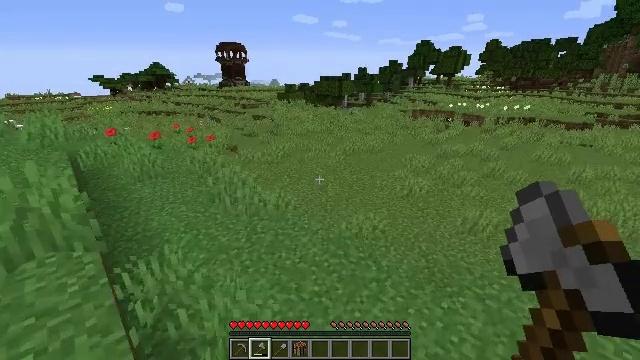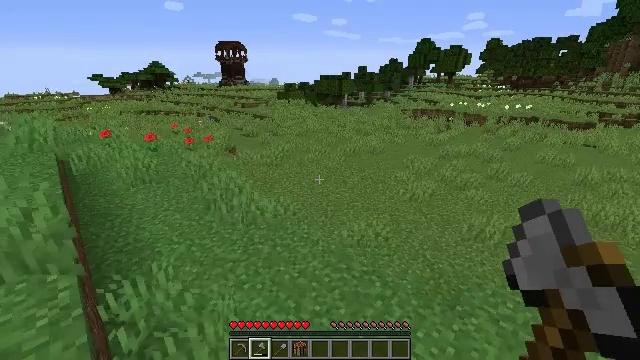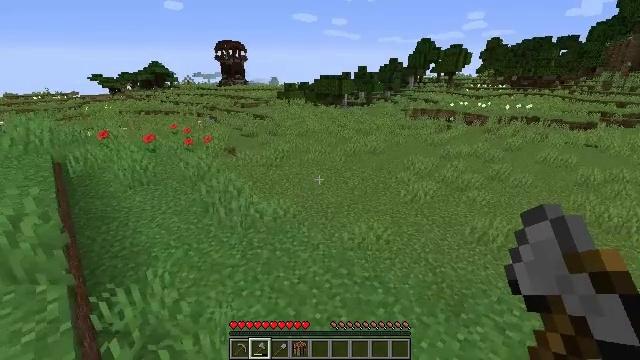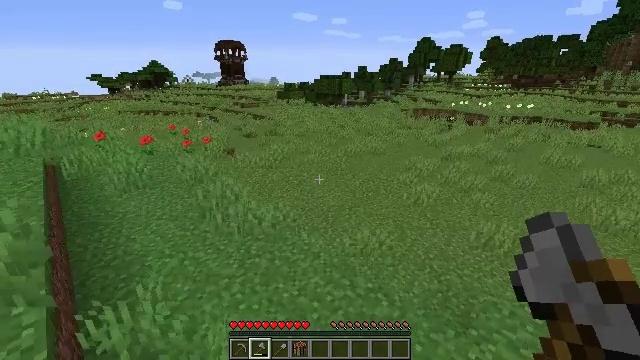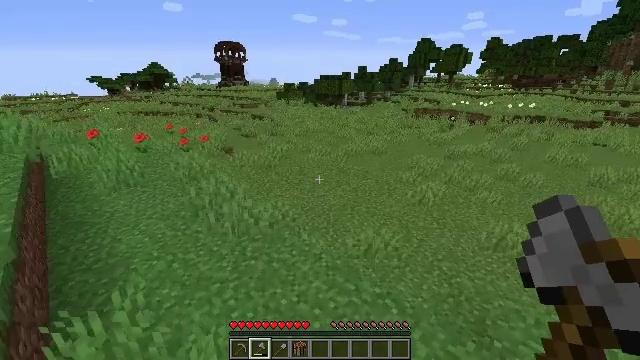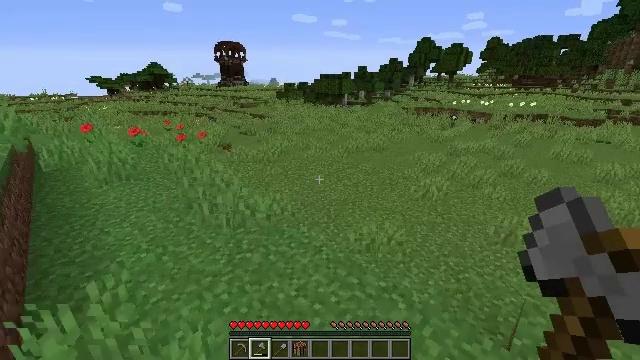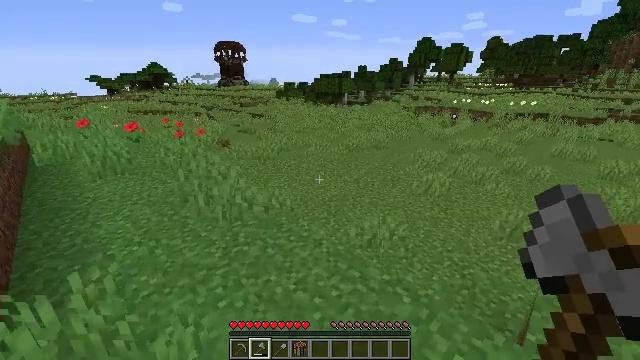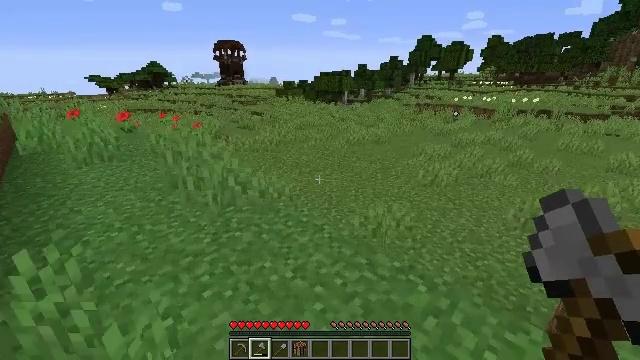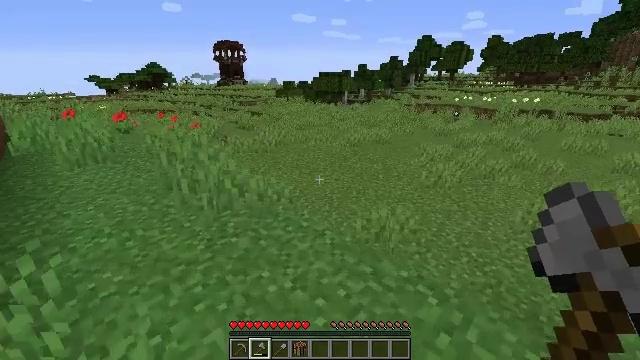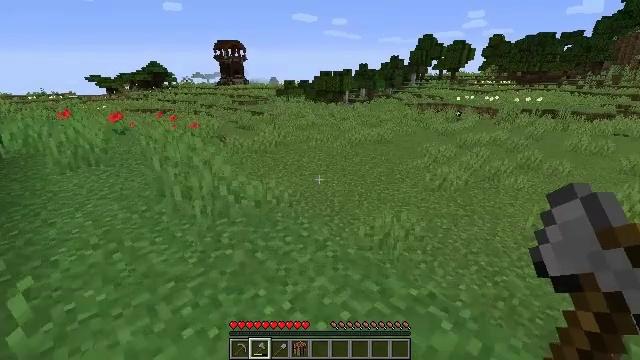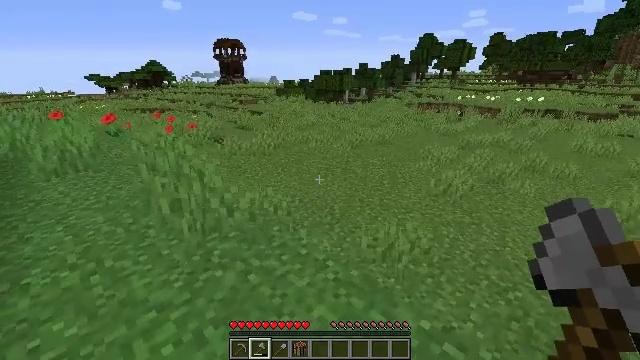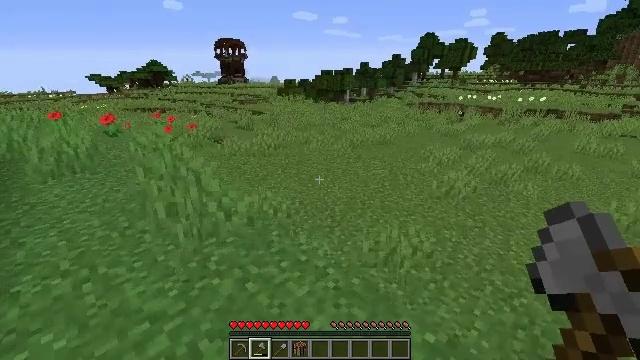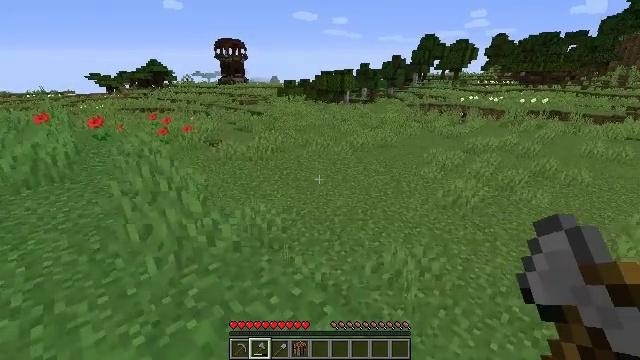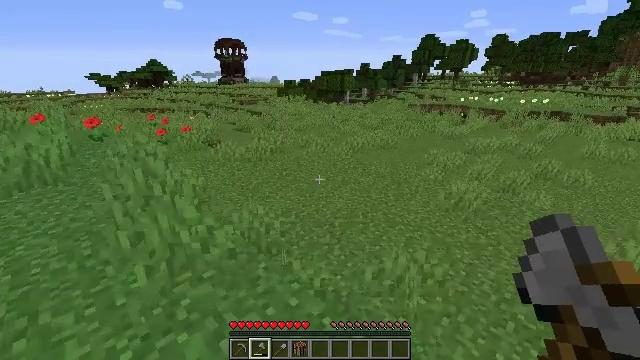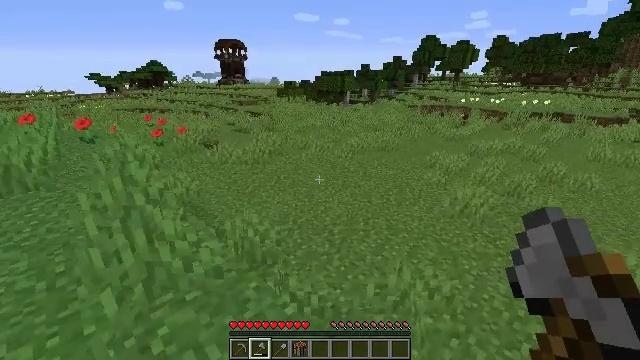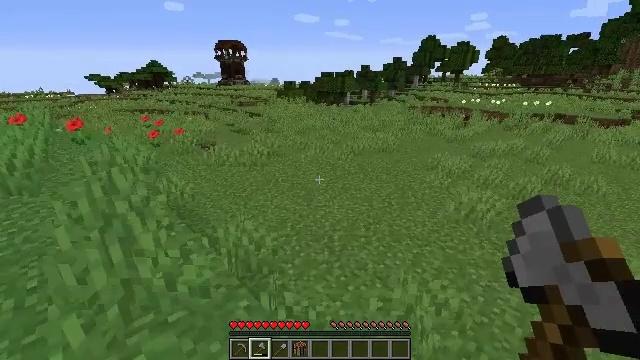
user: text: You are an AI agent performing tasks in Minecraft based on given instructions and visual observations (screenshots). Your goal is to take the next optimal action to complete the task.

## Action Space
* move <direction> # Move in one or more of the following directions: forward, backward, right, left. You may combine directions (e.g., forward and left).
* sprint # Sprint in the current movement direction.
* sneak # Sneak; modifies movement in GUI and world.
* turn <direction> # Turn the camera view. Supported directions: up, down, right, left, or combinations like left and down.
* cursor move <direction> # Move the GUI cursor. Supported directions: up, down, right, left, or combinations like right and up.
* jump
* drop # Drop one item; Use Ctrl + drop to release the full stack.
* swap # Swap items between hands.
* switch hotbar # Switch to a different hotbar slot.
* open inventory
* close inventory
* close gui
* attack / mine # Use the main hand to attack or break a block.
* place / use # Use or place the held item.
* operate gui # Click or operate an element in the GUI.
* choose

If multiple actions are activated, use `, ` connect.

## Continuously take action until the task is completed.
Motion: motion action
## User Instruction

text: Mine tall grass from the ground.
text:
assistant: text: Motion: move forward
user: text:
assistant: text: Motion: move forward
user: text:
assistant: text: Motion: move forward
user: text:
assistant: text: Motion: move forward
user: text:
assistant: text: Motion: move forward
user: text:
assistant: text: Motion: move forward
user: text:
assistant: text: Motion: move forward
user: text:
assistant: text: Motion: move forward
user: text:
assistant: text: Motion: move forward
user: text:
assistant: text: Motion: move forward
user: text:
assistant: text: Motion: move forward
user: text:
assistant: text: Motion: move forward
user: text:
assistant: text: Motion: move forward
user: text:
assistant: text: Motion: move forward
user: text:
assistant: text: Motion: move forward
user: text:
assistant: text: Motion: move forward
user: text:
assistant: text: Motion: move forward, turn left
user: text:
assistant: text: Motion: move forward, turn left
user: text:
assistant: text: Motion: move forward, turn left
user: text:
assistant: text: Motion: move forward, turn left
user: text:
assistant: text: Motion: move forward, turn left
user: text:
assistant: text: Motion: move forward, turn left
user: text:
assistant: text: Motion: move forward, turn left
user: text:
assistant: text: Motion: move forward
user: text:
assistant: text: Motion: move forward
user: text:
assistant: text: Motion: move forward
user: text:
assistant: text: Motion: move forward
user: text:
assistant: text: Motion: move forward
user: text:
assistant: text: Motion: move forward
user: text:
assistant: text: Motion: move forward